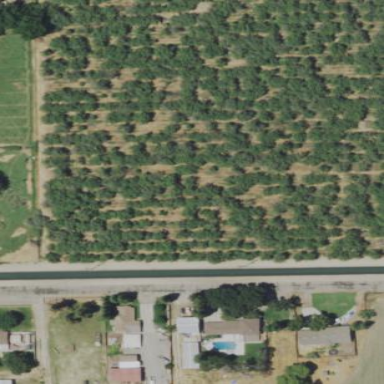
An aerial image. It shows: Orchard.